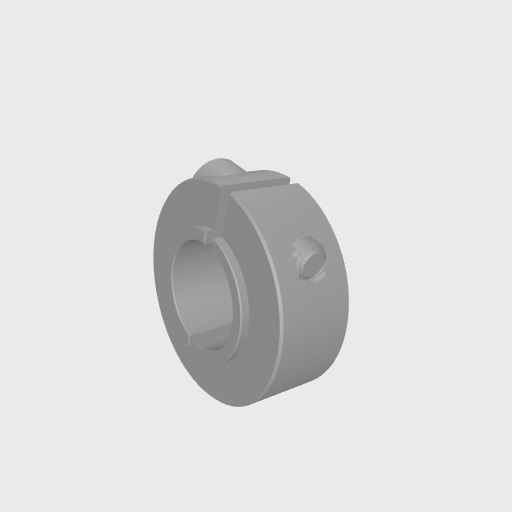
Part: ClampingCollar12ID